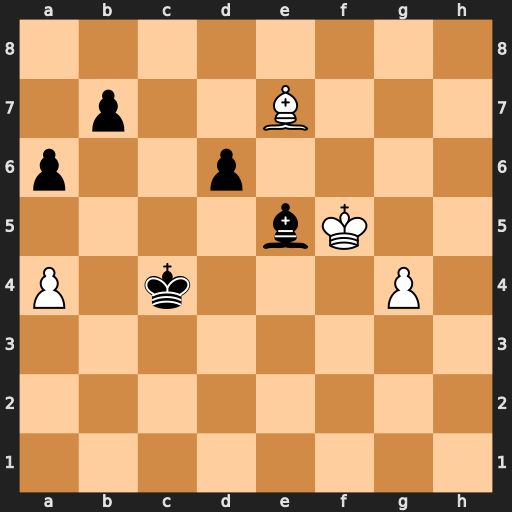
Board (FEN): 8/1p2B3/p2p4/4bK2/P1k3P1/8/8/8
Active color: w
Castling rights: -
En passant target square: -
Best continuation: Bf6 Bxf6 Kxf6